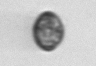
Label: Dinophyceae